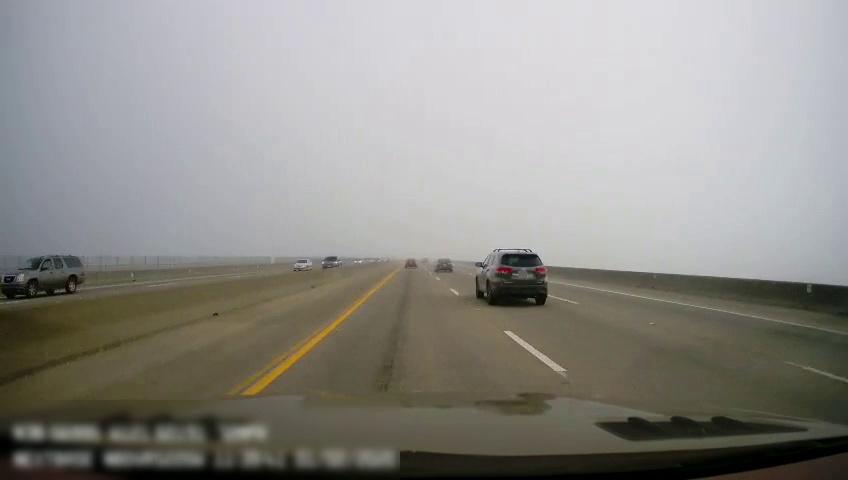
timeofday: Day
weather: Cloudy
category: Drivable Space
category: Drivable Space
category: Vehicles | SUV
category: Vehicles | Car
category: Vehicles | Car
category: Vehicles | Car
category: Vehicles | Car
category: Vehicles | SUV
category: Vehicles | Car
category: Lanes | Current Lane
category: Lanes | Current Lane
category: Lanes | Alternate Lane
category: Lanes | Alternate Lane
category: Lanes | Alternate Lane
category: Lanes | Opposite Lane
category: Lanes | Opposite Lane